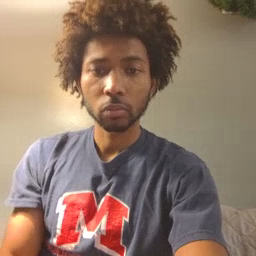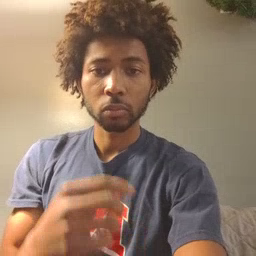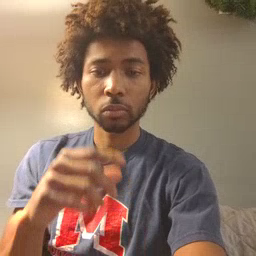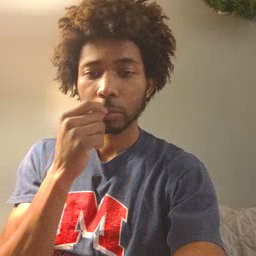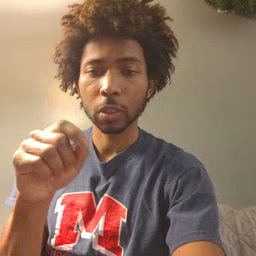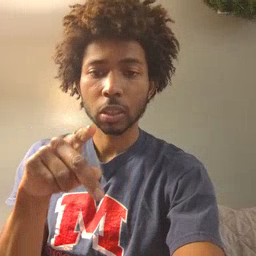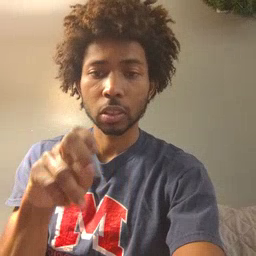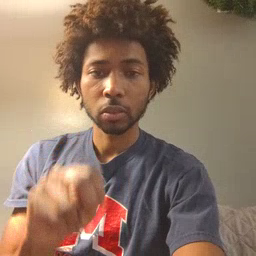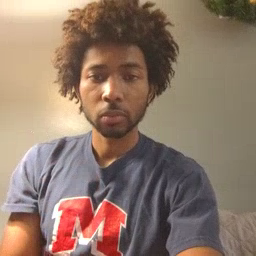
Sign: pen